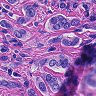
Metastatic tissue present: yes